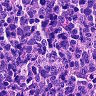
Metastatic tissue present: no